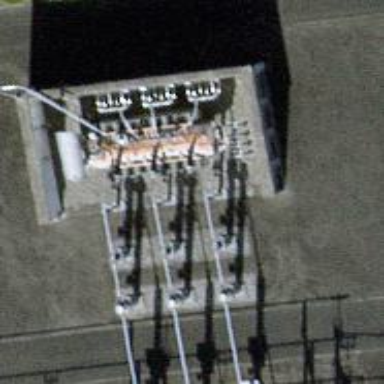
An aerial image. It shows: Transformer is shown.